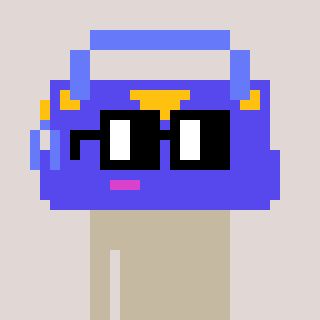
a pixel art character with square black glasses, a bag-shaped head and a cold-colored body on a warm background